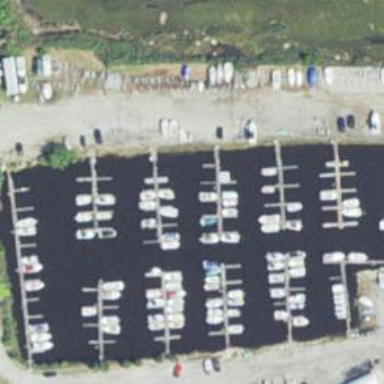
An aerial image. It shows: Marina on leisure land.